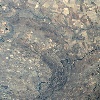
Label: land